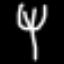
Label: fork